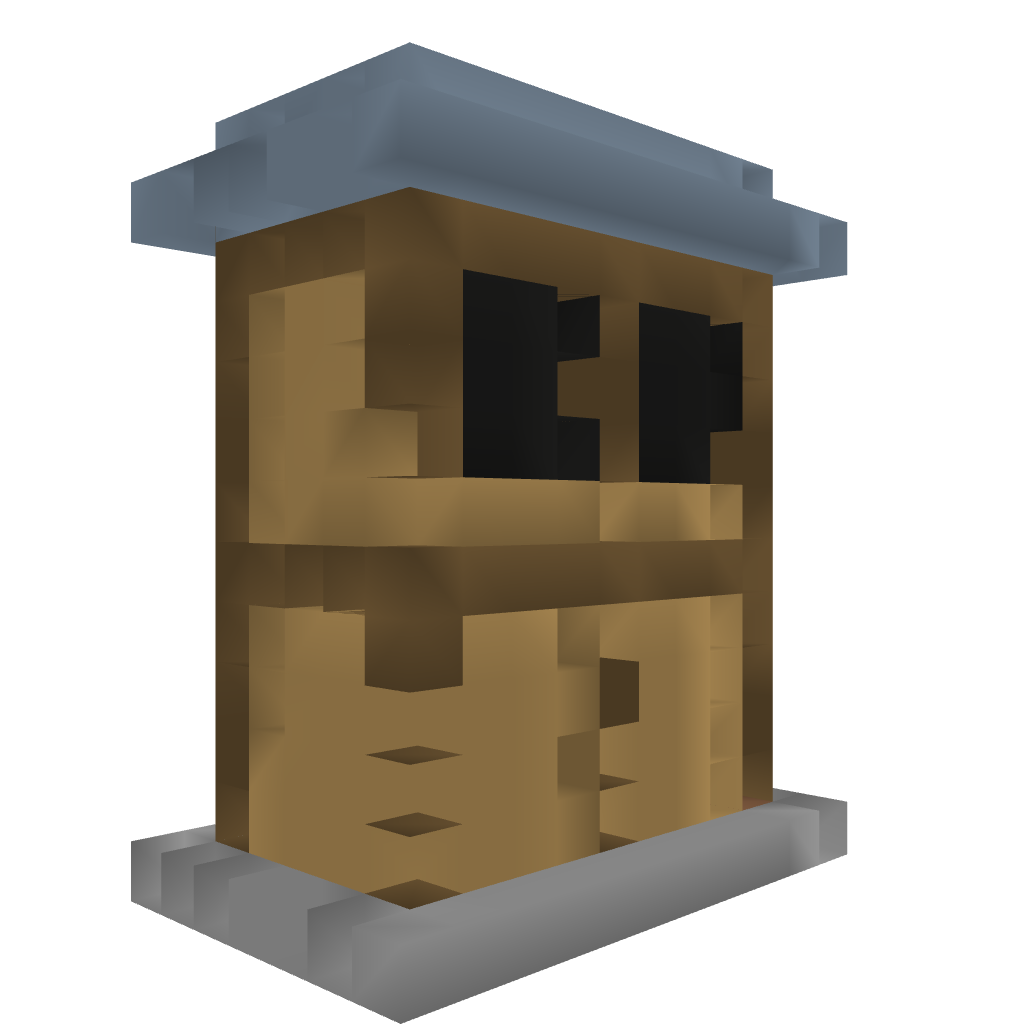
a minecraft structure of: CrafterHouse